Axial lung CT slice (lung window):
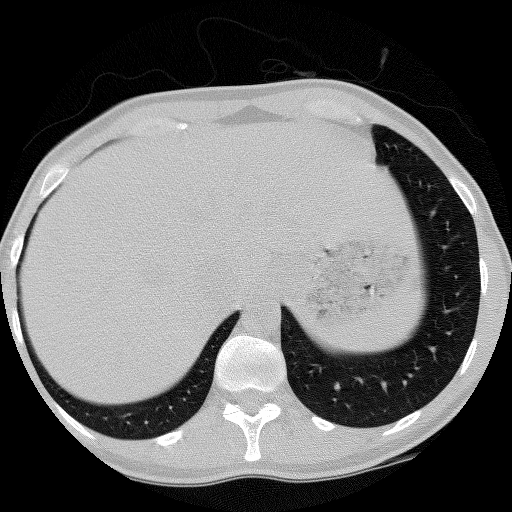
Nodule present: no